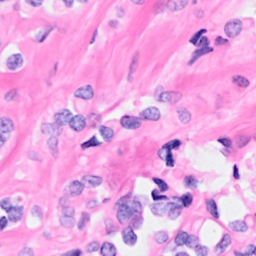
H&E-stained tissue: Breast